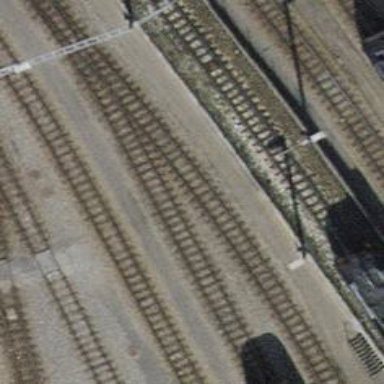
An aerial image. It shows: Narrow-gauge railway service yard with 1 track. The railway is electrified with contact line.